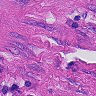
Metastatic tissue present: yes